This plot shows a bearing's acceleration signal over time (raw waveform). What is the most likely bearing condition (normal, inner_race, outer_race, ball)?
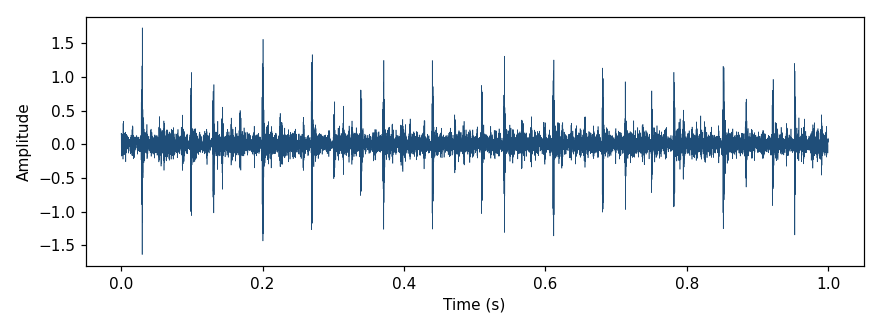
Answer: inner_race